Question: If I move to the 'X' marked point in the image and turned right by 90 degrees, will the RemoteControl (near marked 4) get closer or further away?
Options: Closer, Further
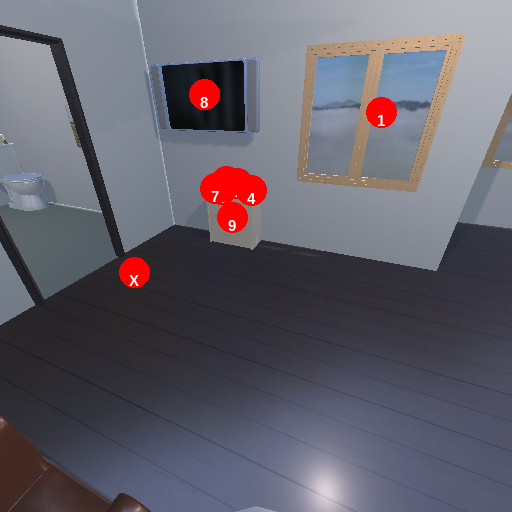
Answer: Closer